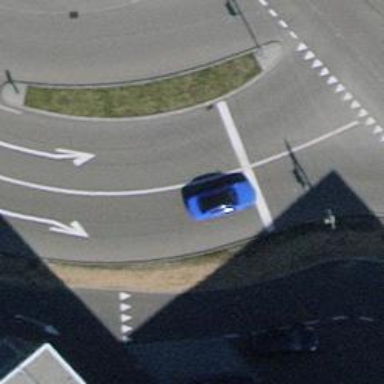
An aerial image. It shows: Road with traffic signals.